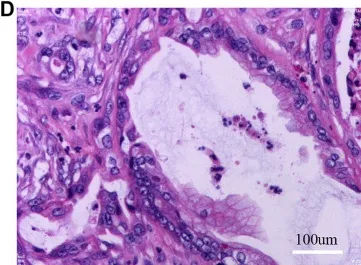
Results of gross specimen, HE staining after the first umbilical nodule resection. : HE staining after the first umbilical nodule resection.
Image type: pathology (h&e)